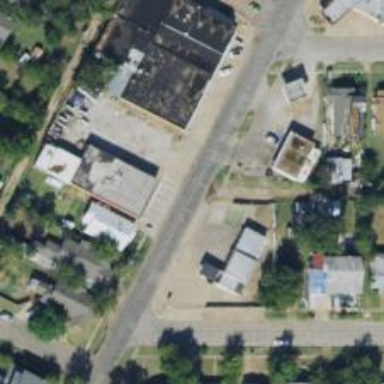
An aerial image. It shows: Alley classified as service road.